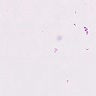
Metastatic tissue present: no